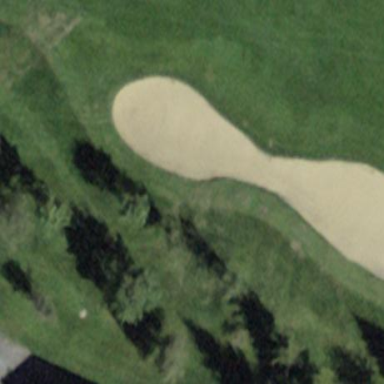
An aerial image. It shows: Sandy area is golf bunker.